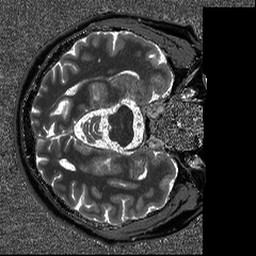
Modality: T1map
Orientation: axial
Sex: male